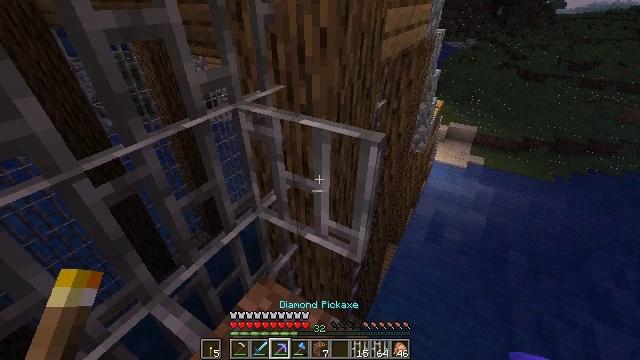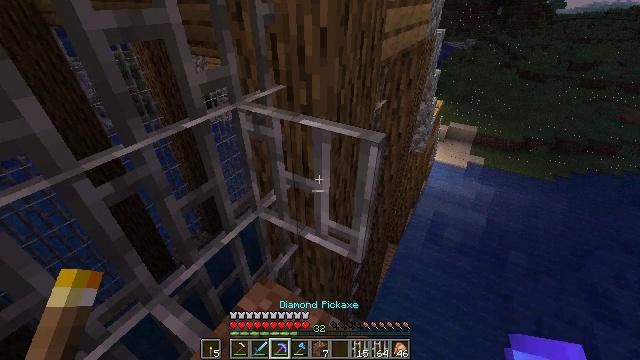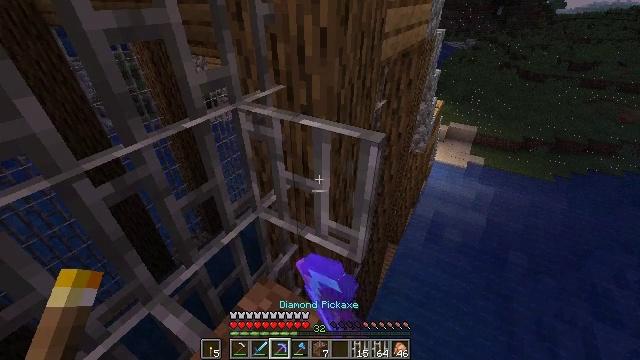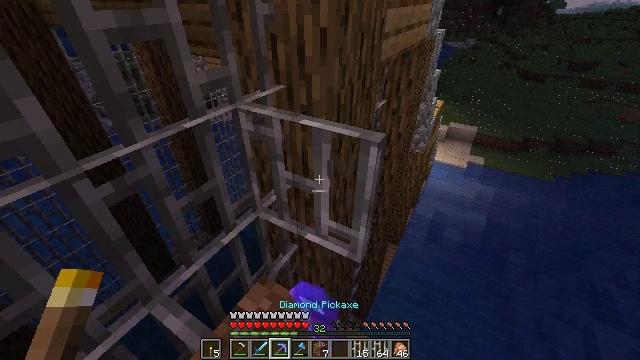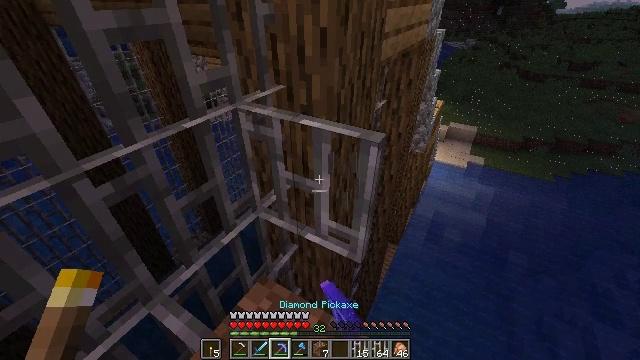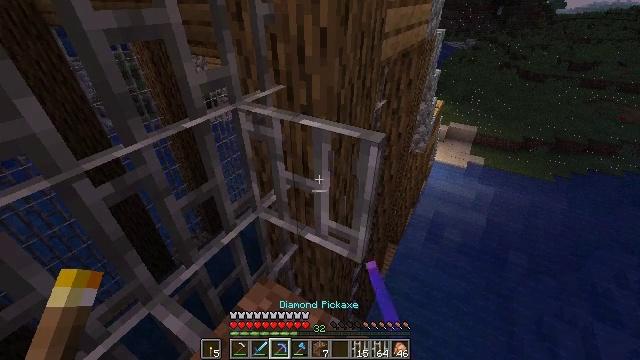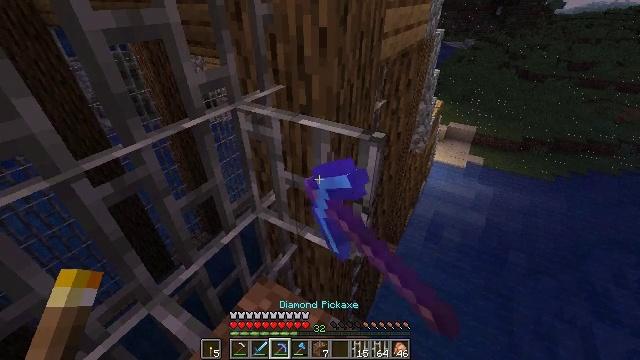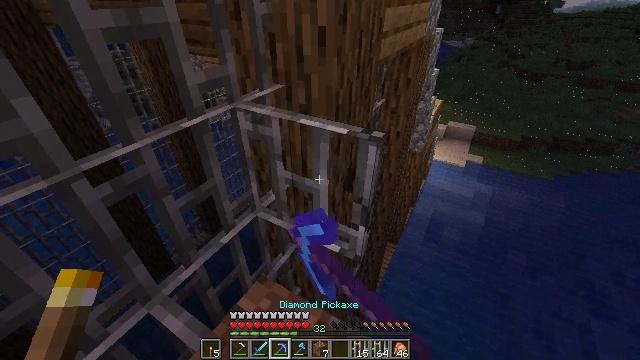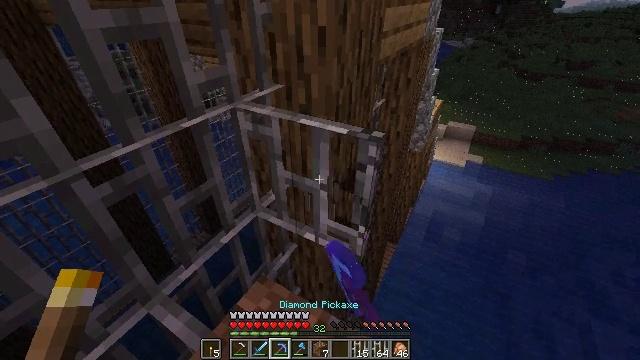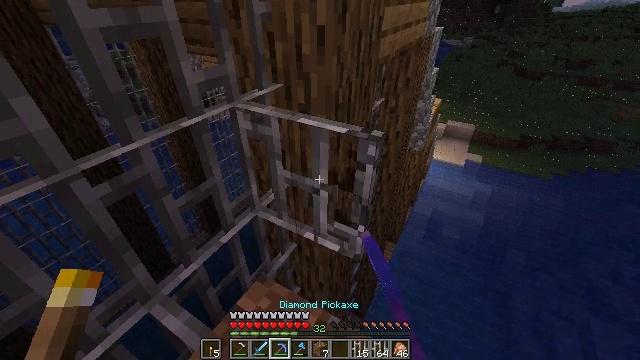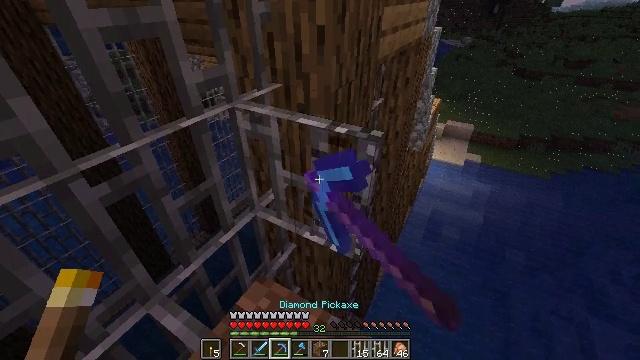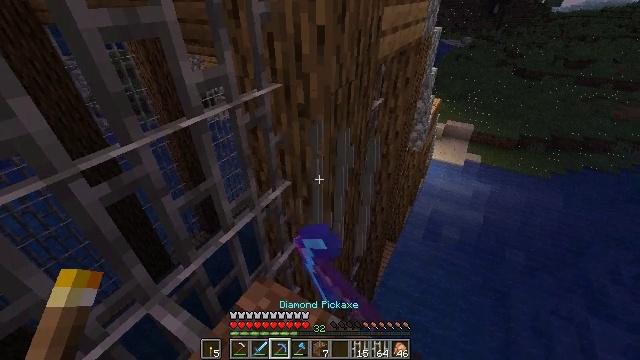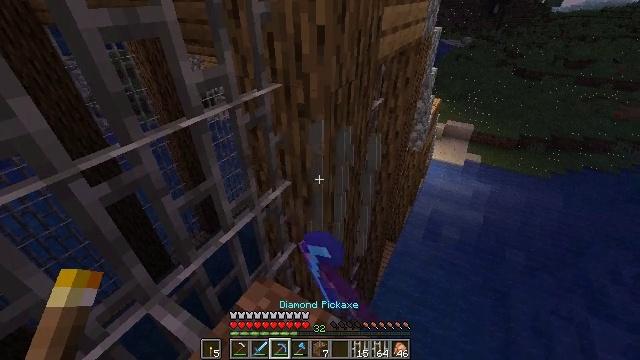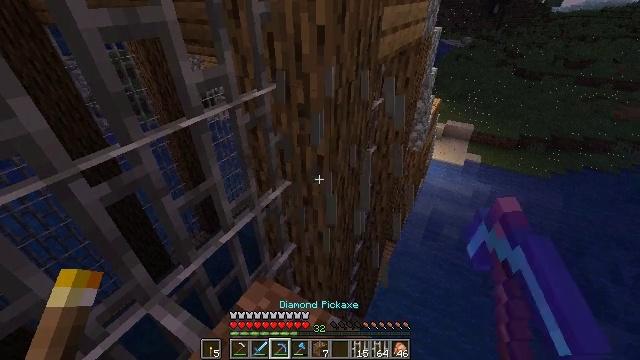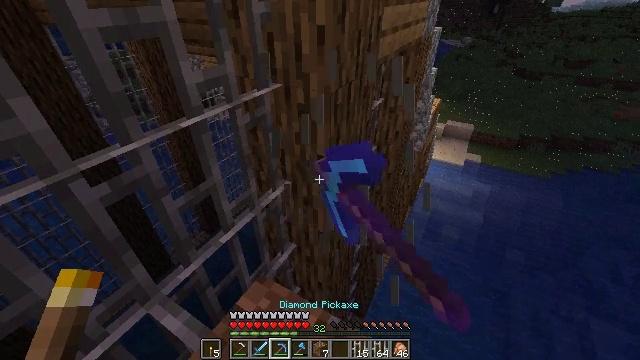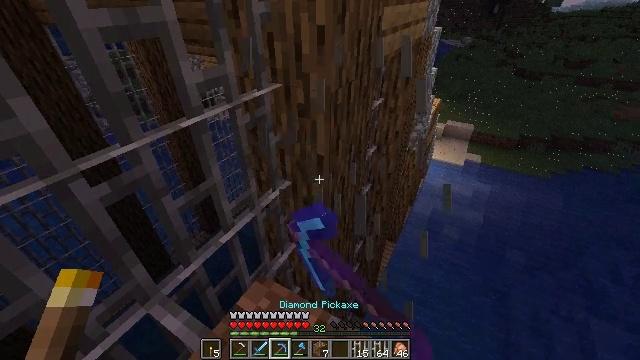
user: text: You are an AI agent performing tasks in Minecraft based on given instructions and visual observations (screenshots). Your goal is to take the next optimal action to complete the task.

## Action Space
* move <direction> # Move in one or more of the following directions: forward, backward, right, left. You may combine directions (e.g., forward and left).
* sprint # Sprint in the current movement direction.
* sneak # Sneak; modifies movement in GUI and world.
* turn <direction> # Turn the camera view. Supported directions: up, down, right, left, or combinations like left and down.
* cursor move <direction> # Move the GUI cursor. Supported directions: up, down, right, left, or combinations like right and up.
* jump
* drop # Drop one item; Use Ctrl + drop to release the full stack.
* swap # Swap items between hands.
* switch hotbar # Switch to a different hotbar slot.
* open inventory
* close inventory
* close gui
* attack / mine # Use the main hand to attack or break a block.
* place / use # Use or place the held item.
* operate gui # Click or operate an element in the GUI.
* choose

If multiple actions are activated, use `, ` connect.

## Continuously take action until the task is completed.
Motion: motion action
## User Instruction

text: Destroy the iron bars to open a path.
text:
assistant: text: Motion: attack / mine
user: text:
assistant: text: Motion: attack / mine
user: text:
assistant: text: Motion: attack / mine
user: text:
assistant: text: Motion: attack / mine
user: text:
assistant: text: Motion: attack / mine
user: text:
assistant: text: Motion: attack / mine
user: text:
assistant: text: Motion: attack / mine
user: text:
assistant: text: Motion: attack / mine
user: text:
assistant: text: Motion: attack / mine
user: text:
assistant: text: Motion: attack / mine
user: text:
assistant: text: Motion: attack / mine
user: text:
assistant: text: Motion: attack / mine
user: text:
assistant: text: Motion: attack / mine
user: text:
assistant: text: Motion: attack / mine
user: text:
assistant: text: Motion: attack / mine
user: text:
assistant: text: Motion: attack / mine